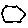
Label: hexagon